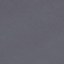
Label: SeaLake